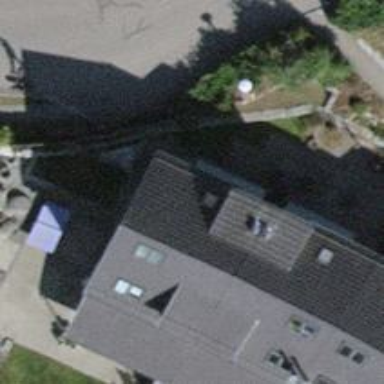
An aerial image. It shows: Terrace building.